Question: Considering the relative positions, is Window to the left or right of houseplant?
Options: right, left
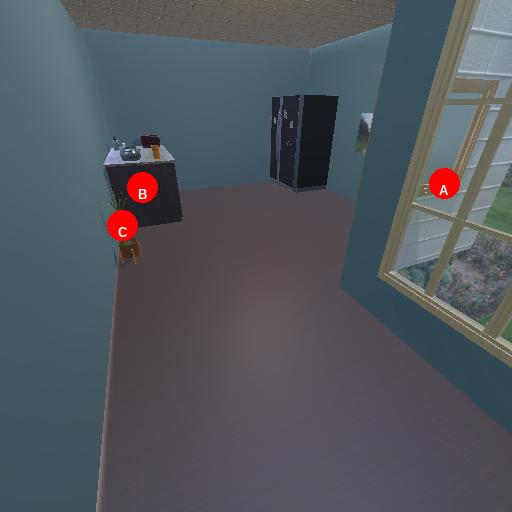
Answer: right